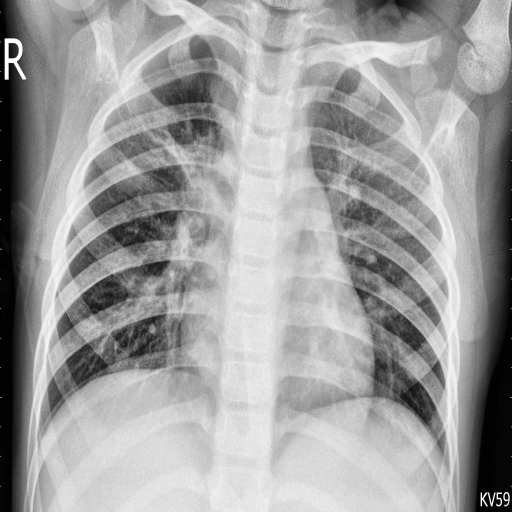
Finding: PNEUMONIA